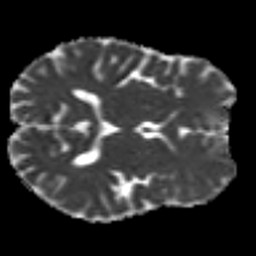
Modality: MD
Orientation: axial
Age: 41
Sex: male
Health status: ill
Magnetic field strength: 3 T
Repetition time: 9 s
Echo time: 0.093 s